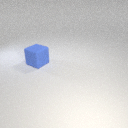
large blue rubber cube